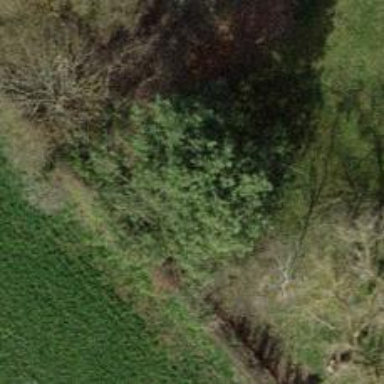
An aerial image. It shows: Evergreen tree with needle-leaved leaves.